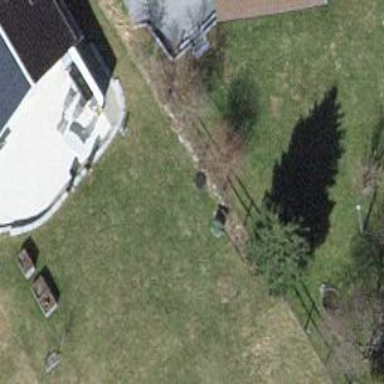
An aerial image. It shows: Fence.